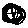
Label: circle